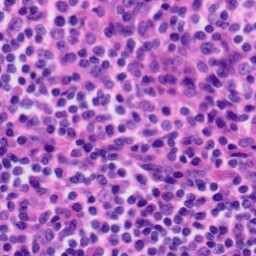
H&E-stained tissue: Tonsil